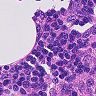
Metastatic tissue present: no